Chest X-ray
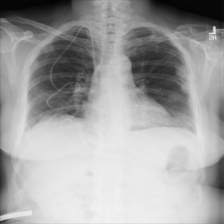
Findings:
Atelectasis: negative
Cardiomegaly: negative
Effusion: negative
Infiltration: negative
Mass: negative
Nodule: negative
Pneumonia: negative
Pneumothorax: negative
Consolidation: negative
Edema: negative
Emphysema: negative
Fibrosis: negative
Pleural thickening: negative
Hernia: negative